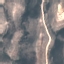
Label: HerbaceousVegetation